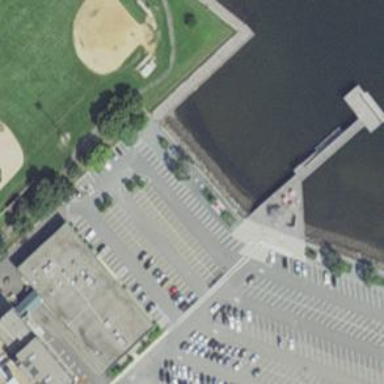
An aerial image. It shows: Man-made pier.